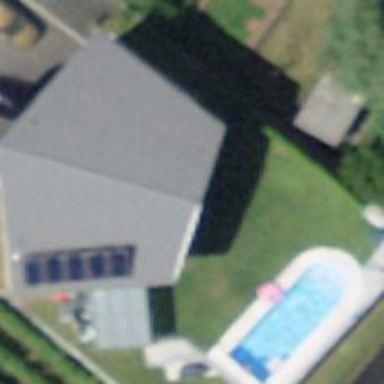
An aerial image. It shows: Swimming pool located in leisure land.